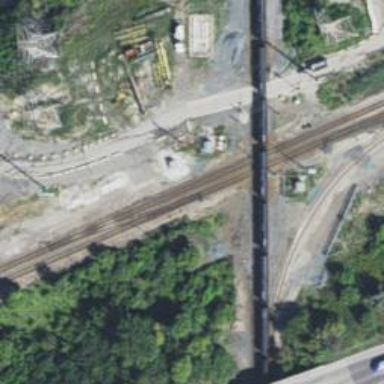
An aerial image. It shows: Railway track.